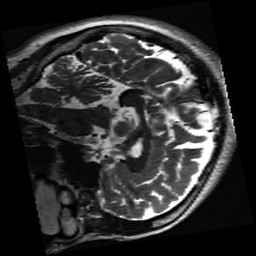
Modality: inplaneT2
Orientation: sagittal